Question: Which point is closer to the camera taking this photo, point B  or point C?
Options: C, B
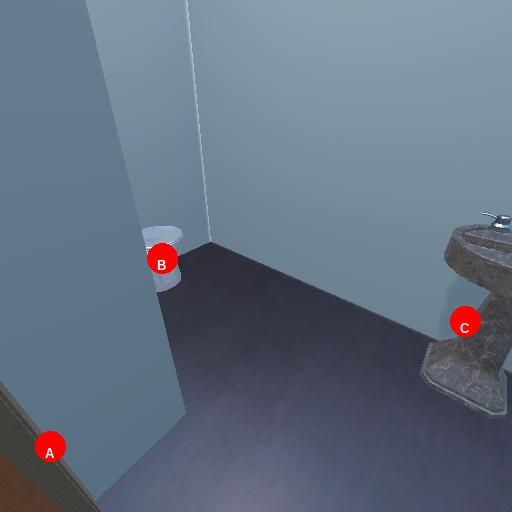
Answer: C